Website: lowes
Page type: newsletter-management
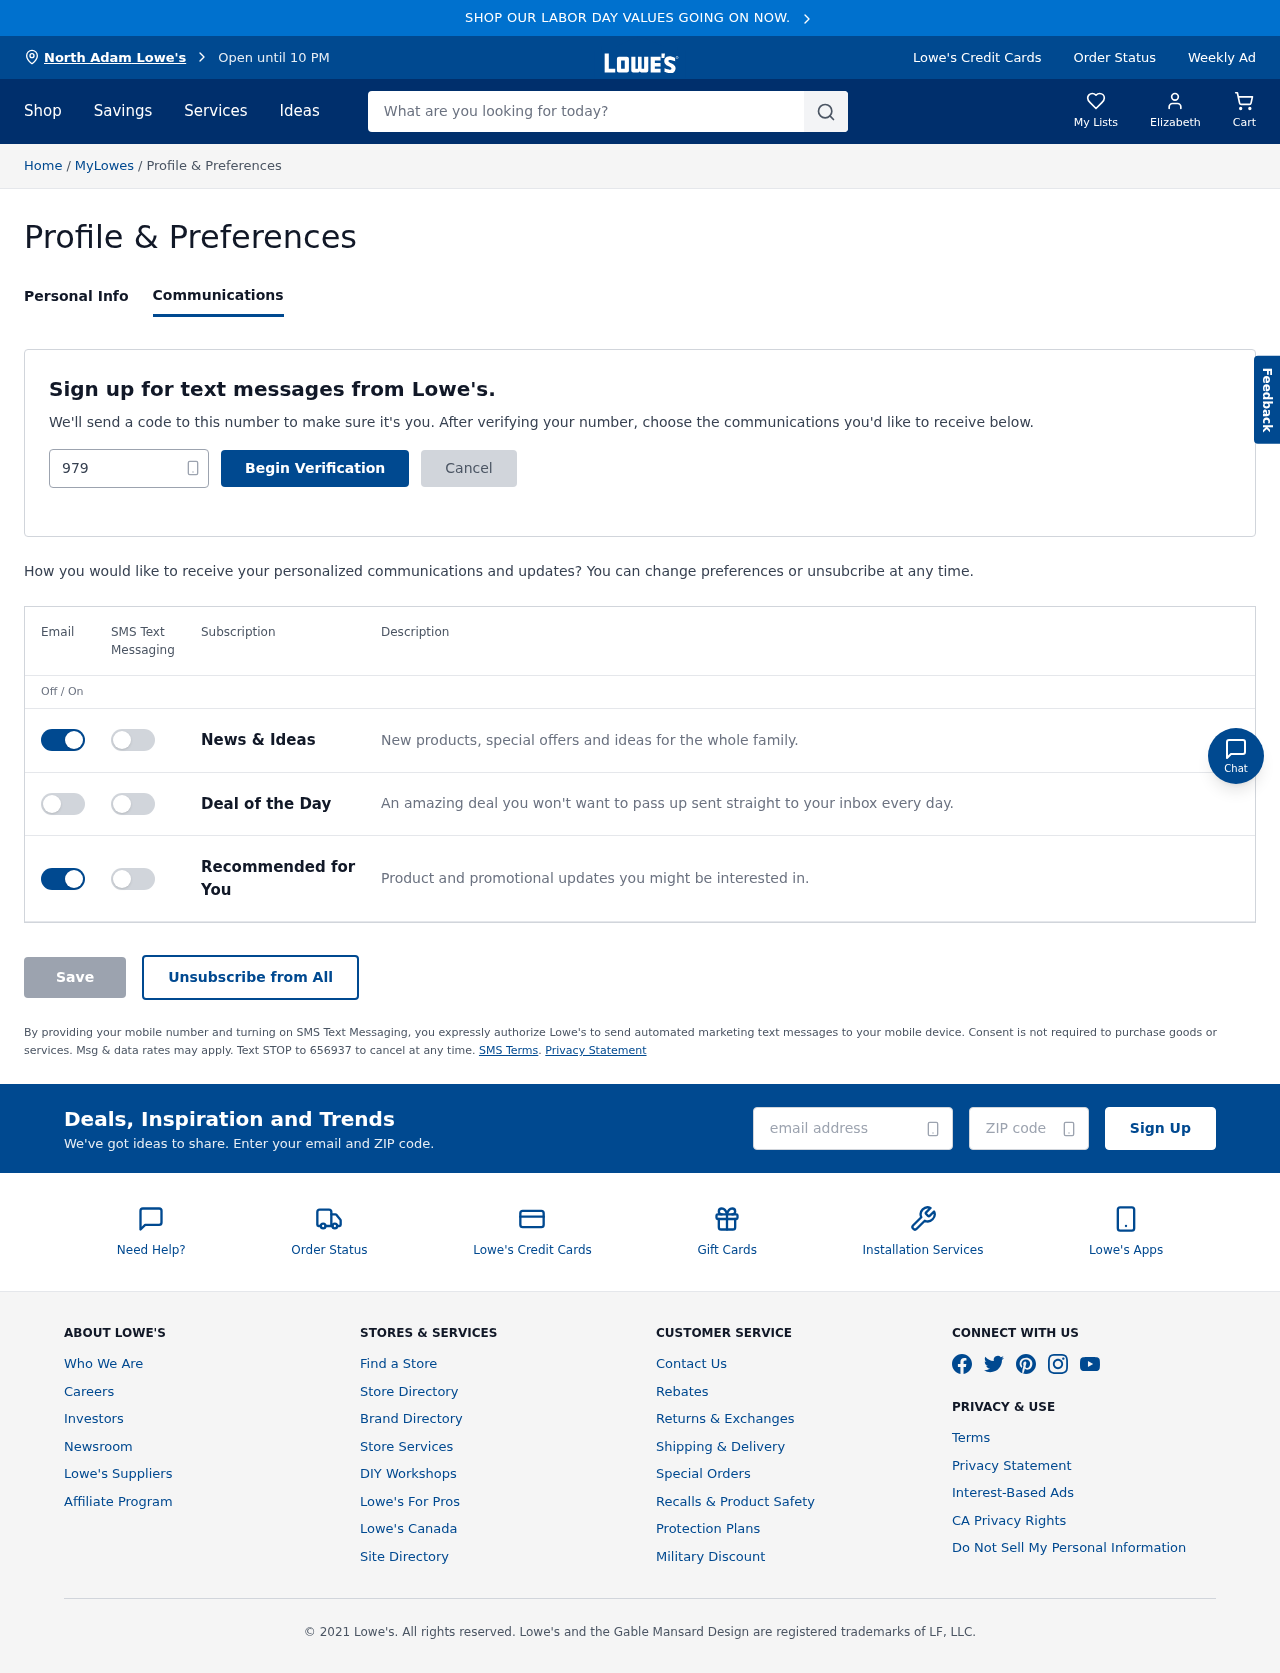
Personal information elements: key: PII_CITY
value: North Adam Lowe's
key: PII_EMAIL
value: ewilson@hotmail.com
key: PII_FIRSTNAME
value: Elizabeth
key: PII_PHONE
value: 9794024042
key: PII_POSTCODE
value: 48302
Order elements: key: ORDER_NUM_ITEMS
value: Cart
Search elements: key: HEADER_SEARCH
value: What are you looking for today?